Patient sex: F
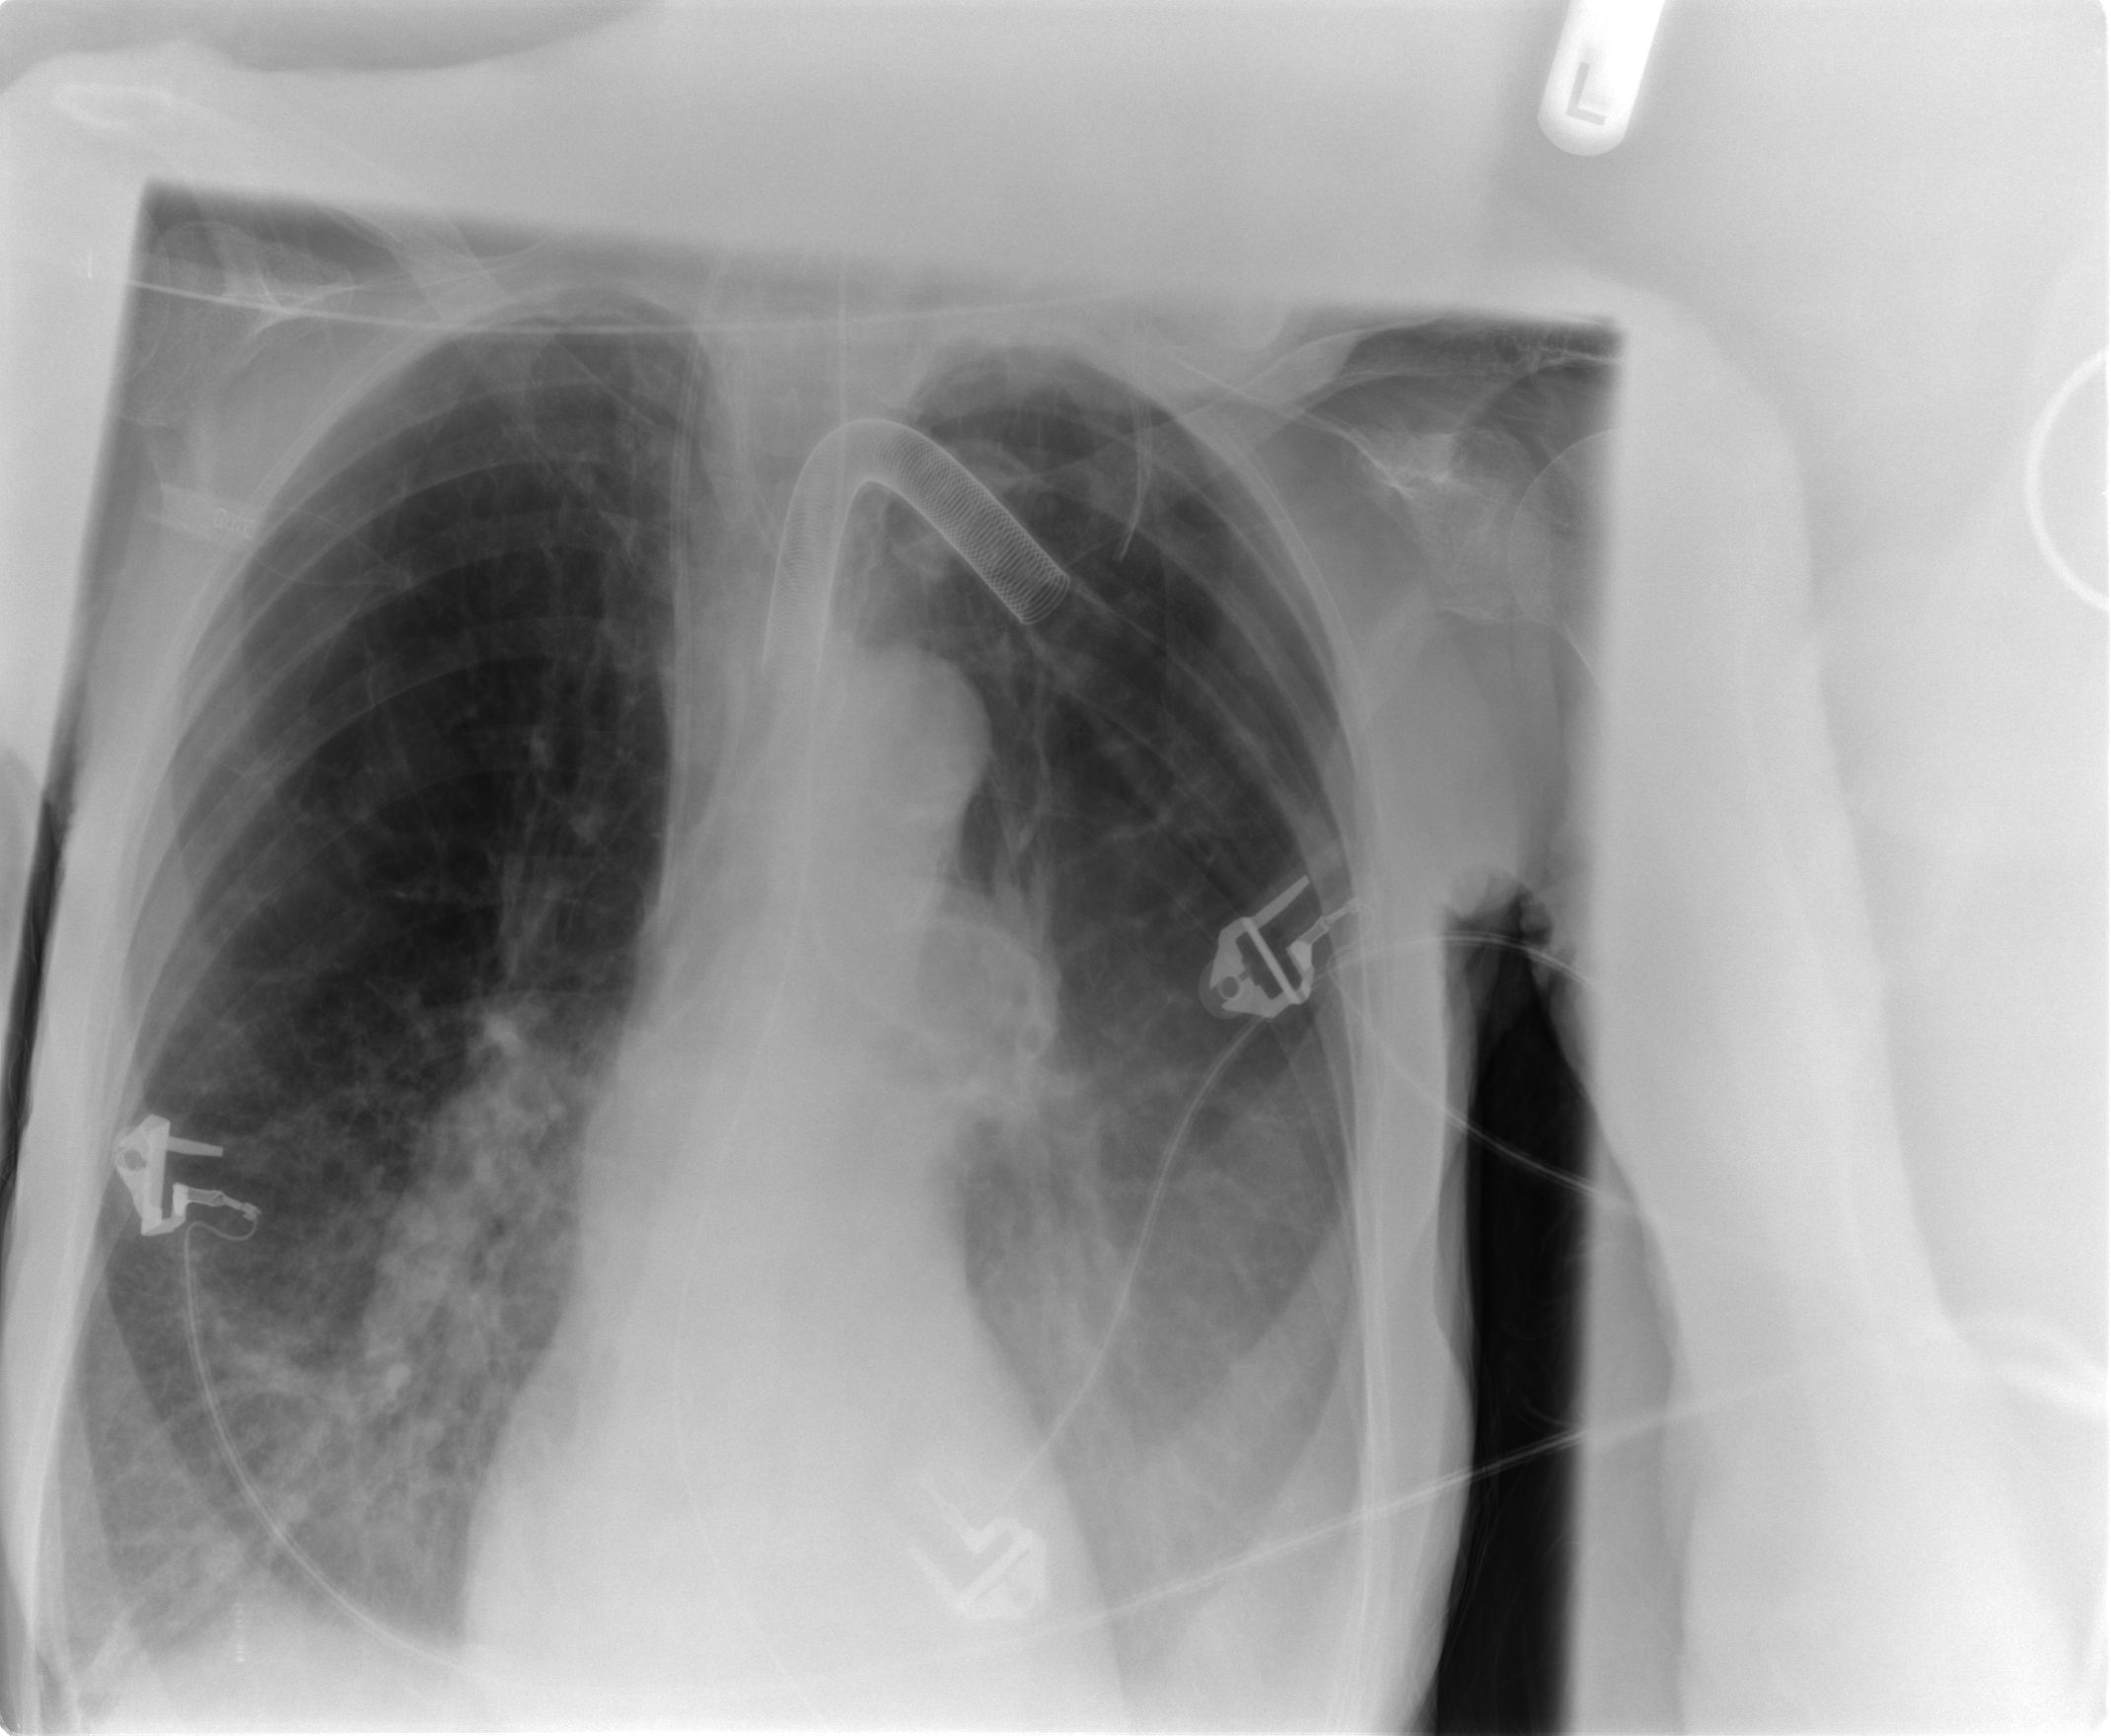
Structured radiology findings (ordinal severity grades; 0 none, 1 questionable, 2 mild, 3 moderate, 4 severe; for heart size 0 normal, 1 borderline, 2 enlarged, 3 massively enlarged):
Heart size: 0
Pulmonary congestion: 2
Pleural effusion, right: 2
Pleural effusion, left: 2
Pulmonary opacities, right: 1
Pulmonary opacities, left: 0
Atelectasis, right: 2
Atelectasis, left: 2